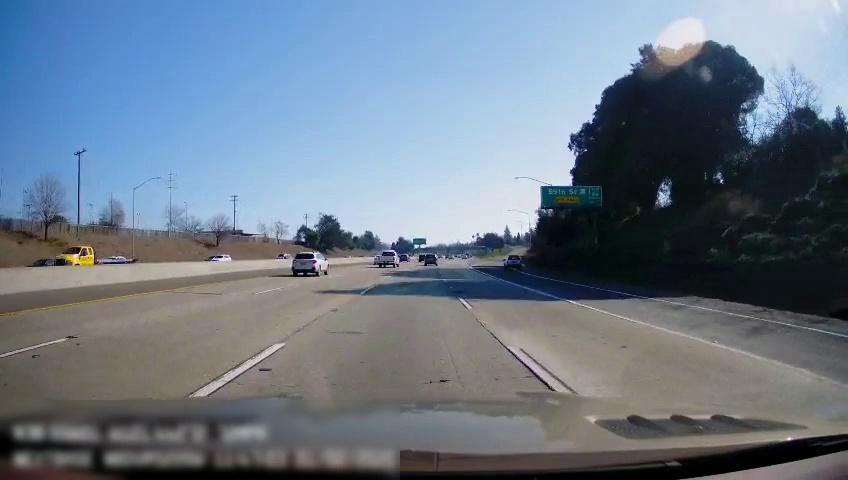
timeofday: Day
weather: Sunny
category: Drivable Space
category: Vehicles | SUV
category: Vehicles | Van
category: Vehicles | SUV
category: Vehicles | Car
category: Vehicles | SUV
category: Vehicles | SUV
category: Vehicles | SUV
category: Vehicles | SUV
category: Vehicles | SUV
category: Lanes | Alternate Lane
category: Lanes | Alternate Lane
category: Lanes | Alternate Lane
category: Lanes | Alternate Lane
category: Lanes | Current Lane
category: Lanes | Alternate Lane
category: Traffic | Signs
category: Traffic | Signs